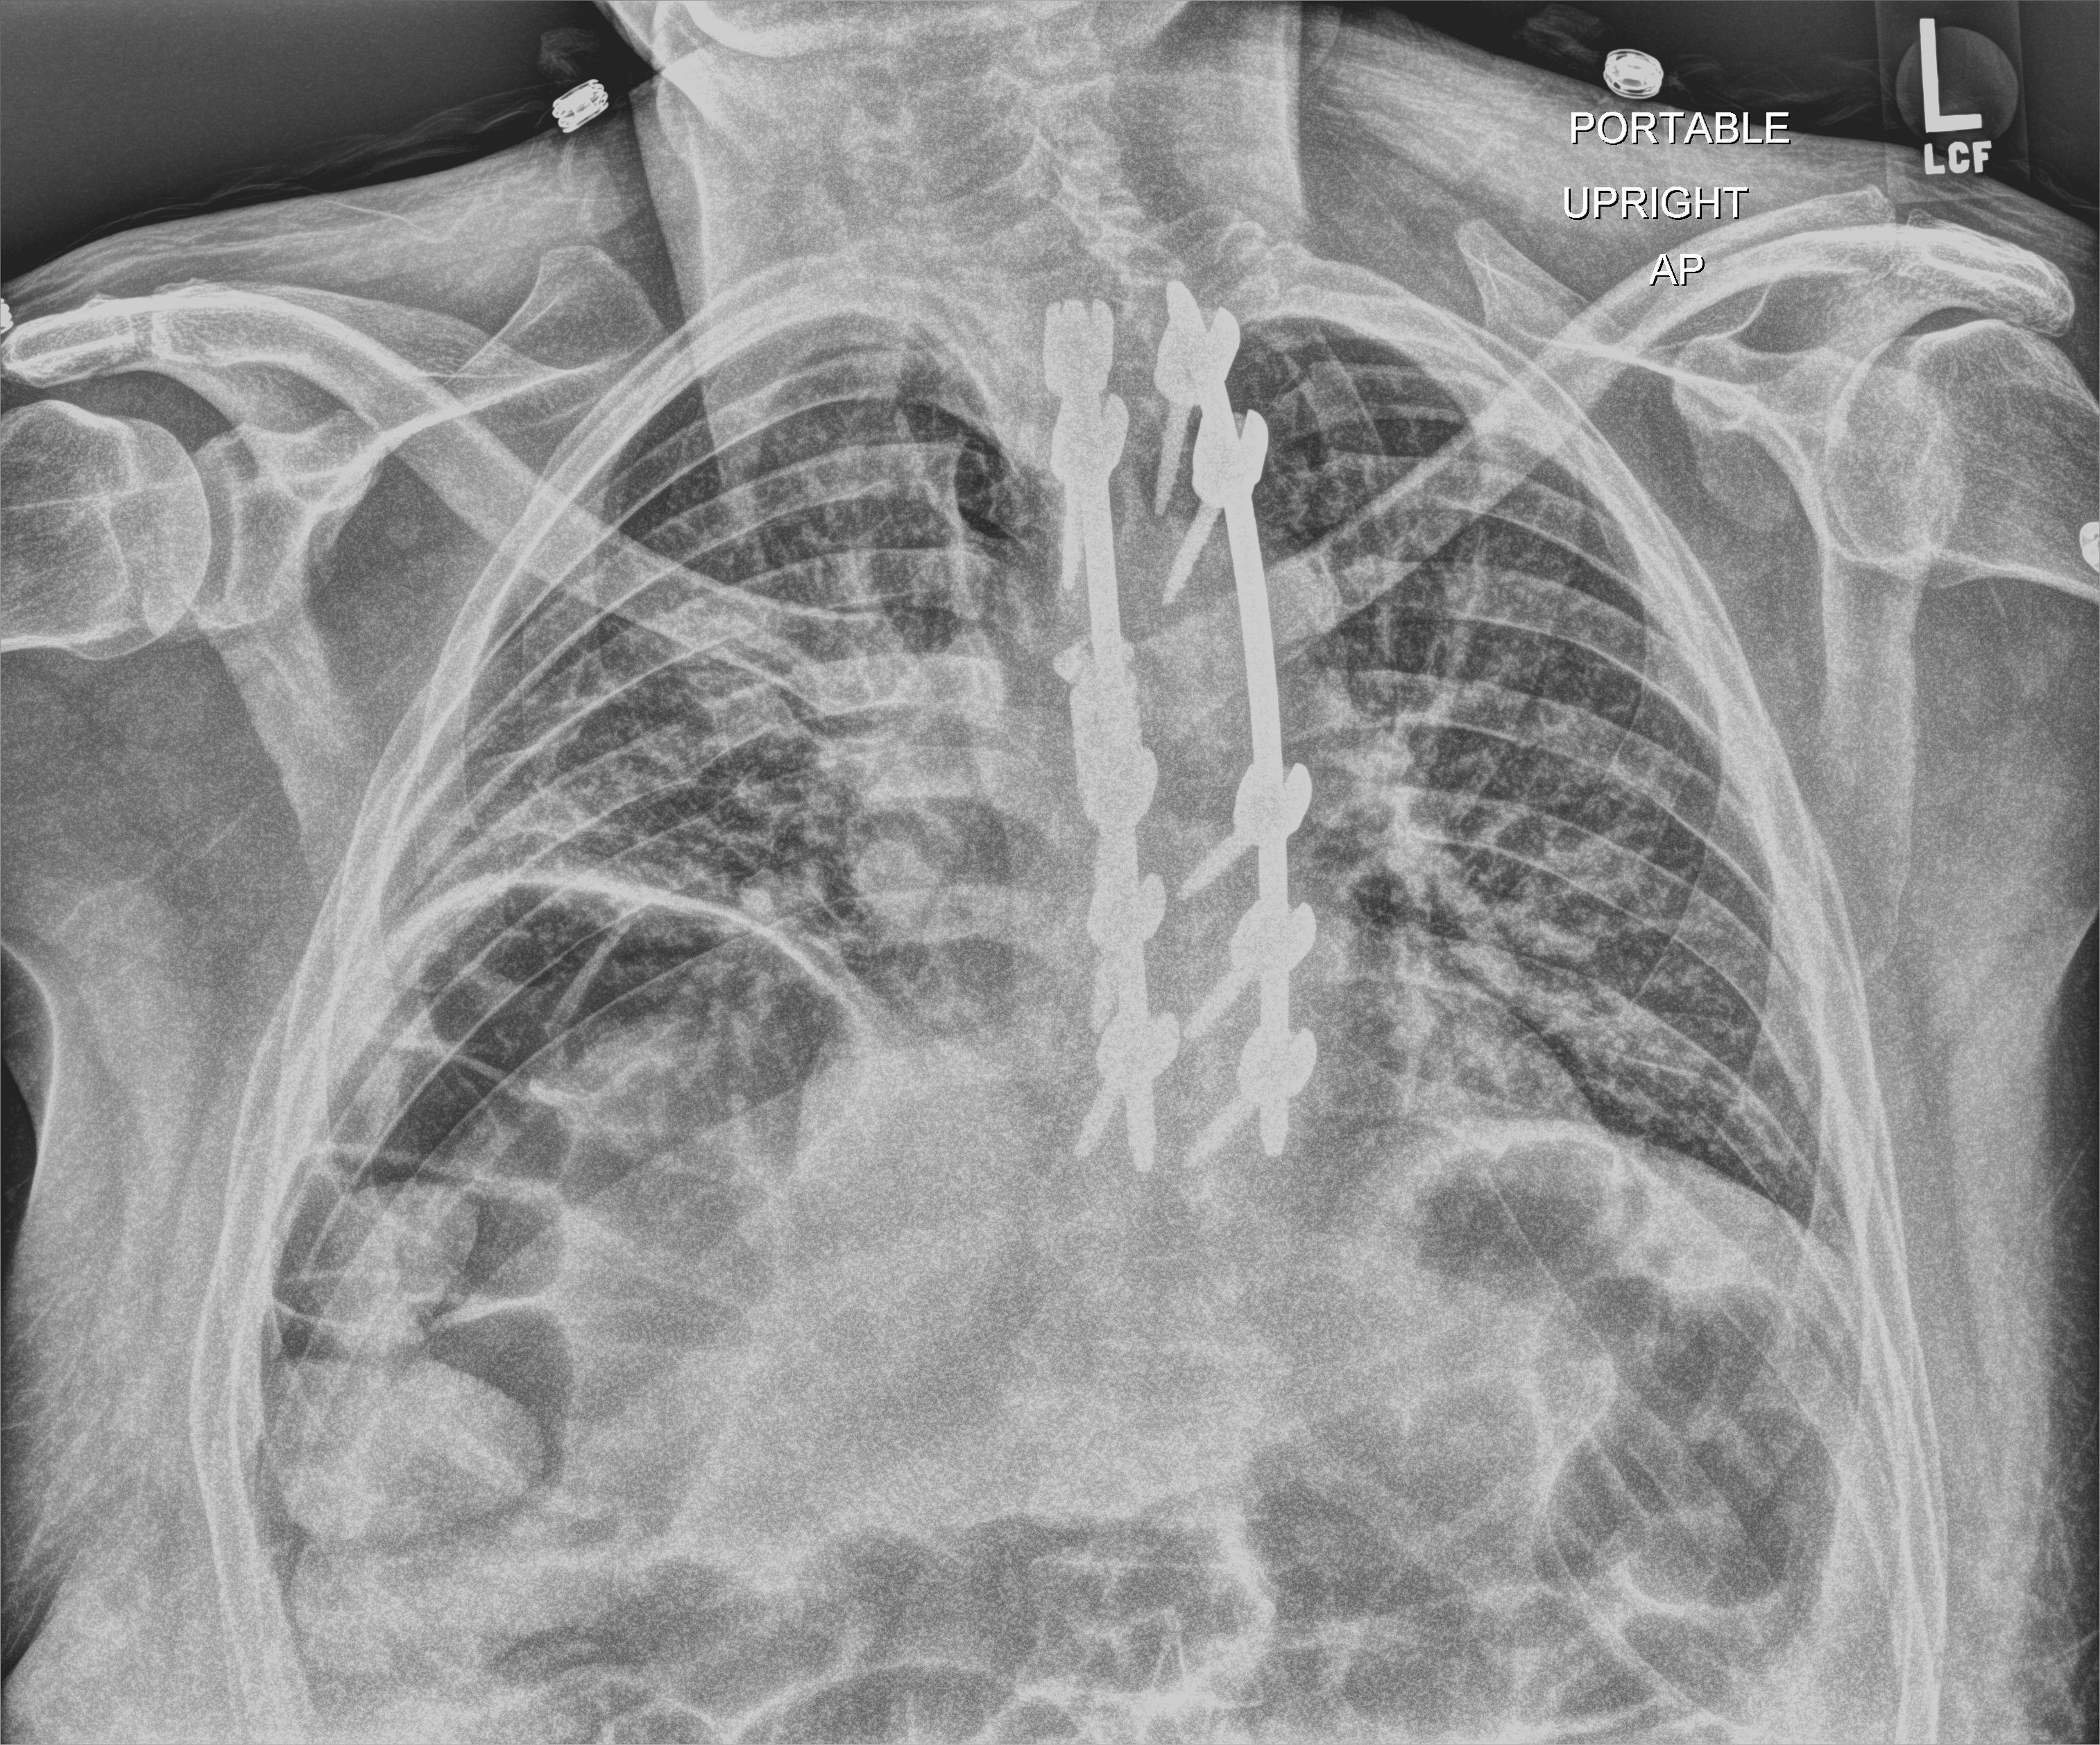
View: AP
Implant manufacturer: medtronic solera